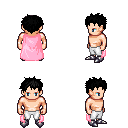
a pixel art fantasy rpg character, male body template, human, light skin, pink cape, white pants, black bedhead hairstyle, metal boots, four views (front, back, left, right), 2x2 character sprite sheet, small pixel art, hard edges, no anti-aliasing